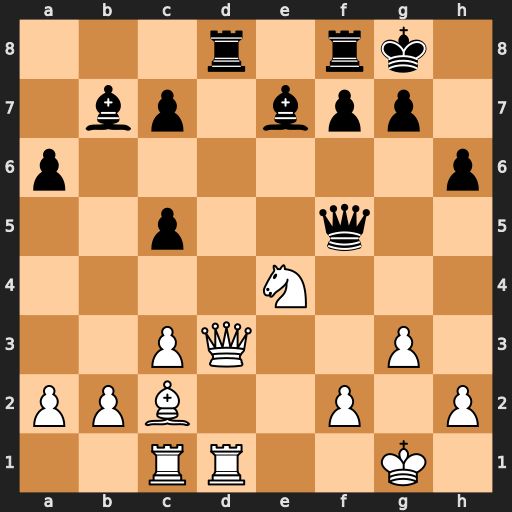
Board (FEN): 3r1rk1/1bp1bpp1/p6p/2p2q2/4N3/2PQ2P1/PPB2P1P/2RR2K1
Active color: w
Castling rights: -
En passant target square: -
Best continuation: Nf6+ Bxf6 Qxf5